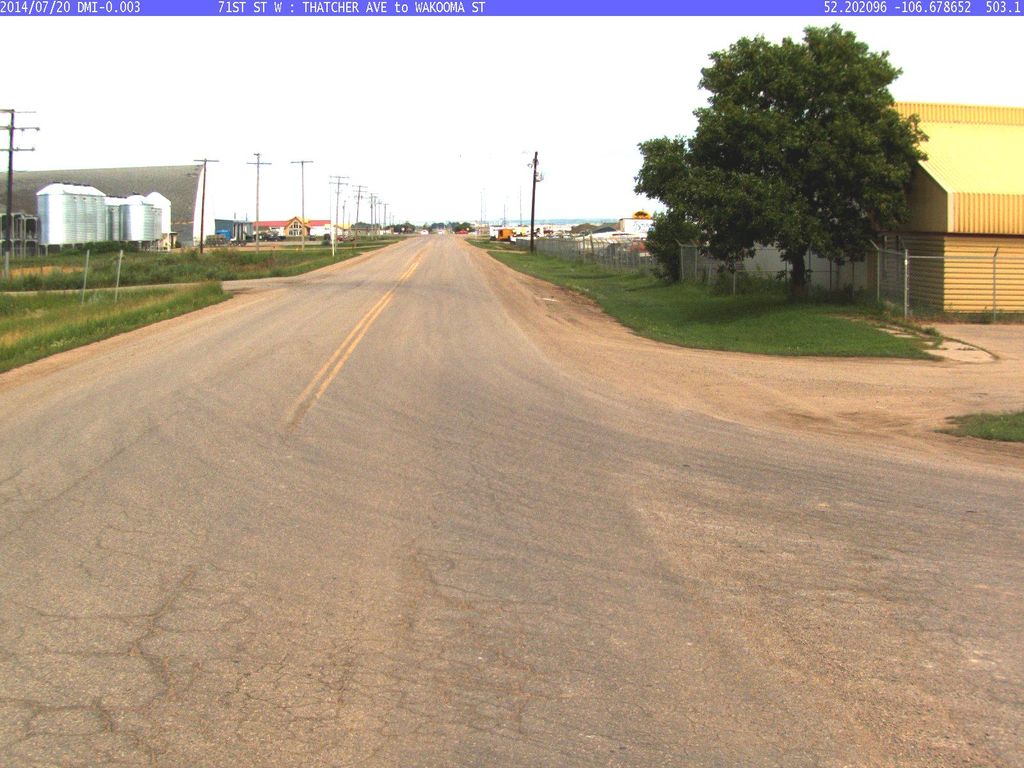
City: saskatoon